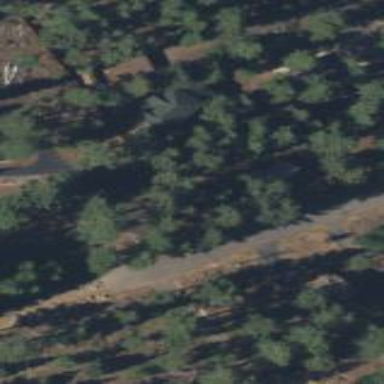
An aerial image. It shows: Woodland with evergreen needle-leaved trees.